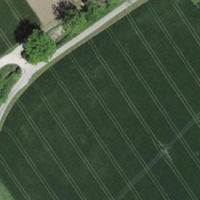
EUNIS habitat code: 52
Species observed at this site:
Corylus avellana